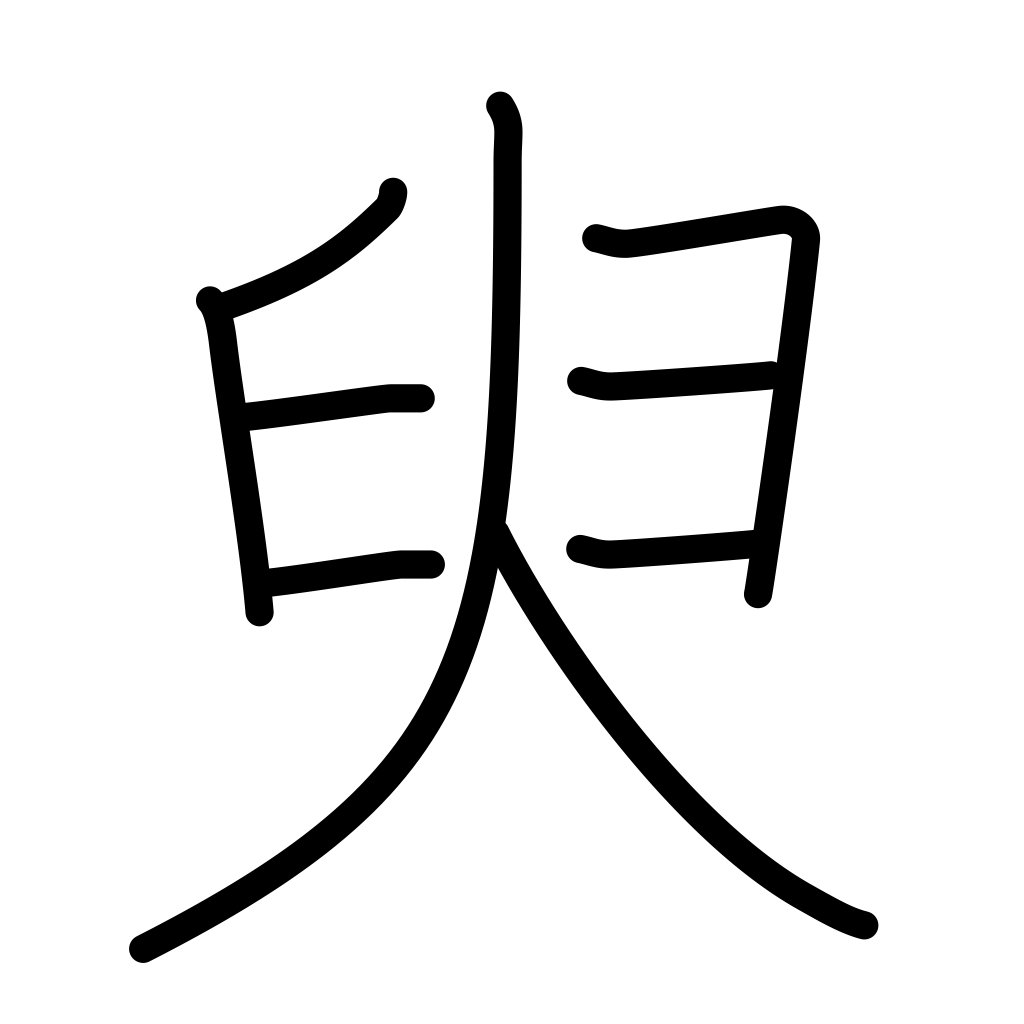
Meaning: a little while, urging